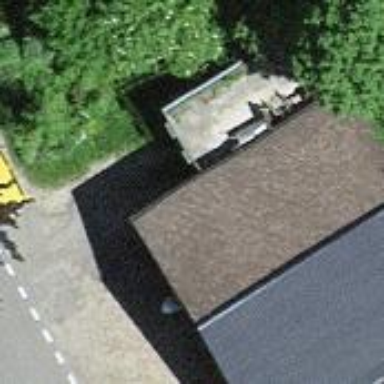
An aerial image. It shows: Garage.